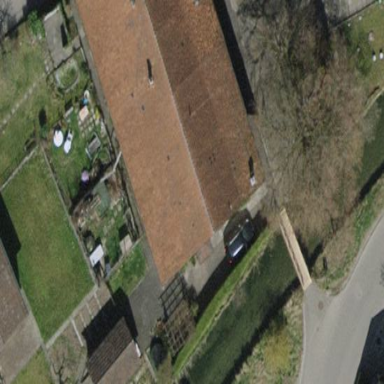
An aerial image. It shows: Building with tiled roof.